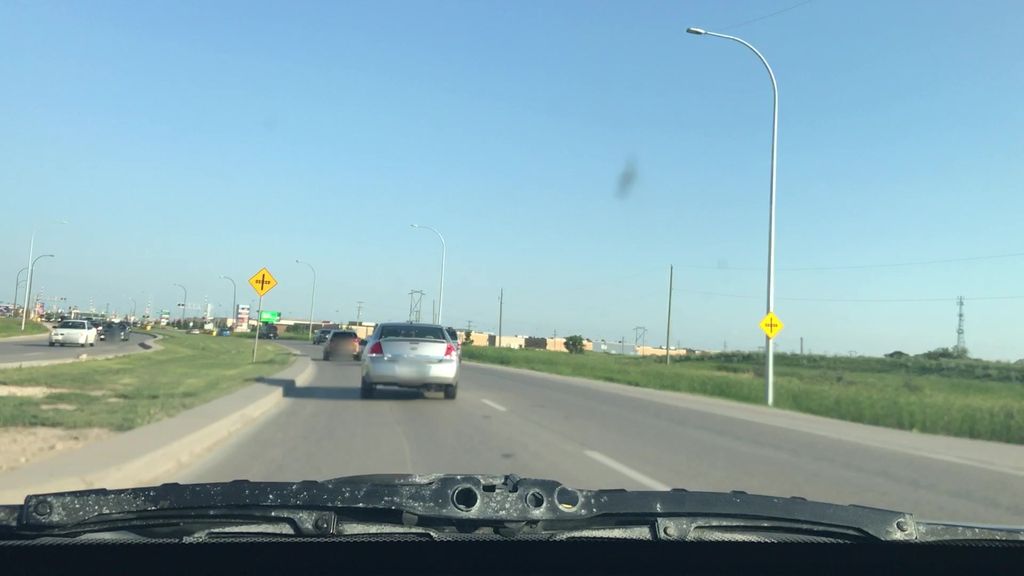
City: winnipeg